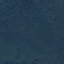
Land use / land cover class: Forest